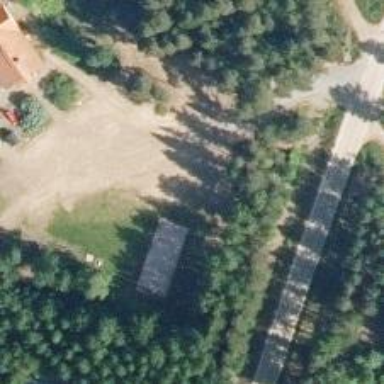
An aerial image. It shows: Disc golf course designed for leisure and sport.